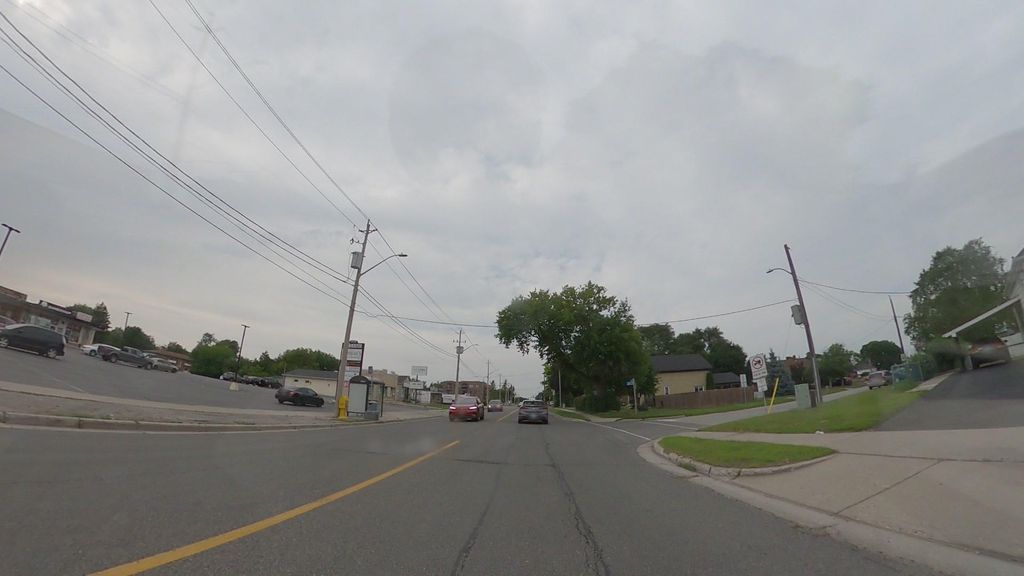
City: kitchener-waterloo